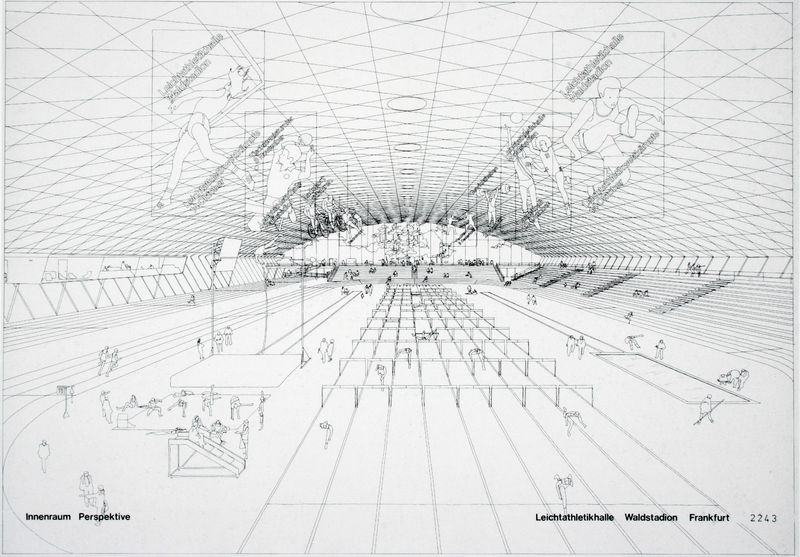
Titel: Innenraumperspektive
Künstler: Norman Foster
Standort: Frankfurt (am Main)
Institution: Leichtathletikhalle Waldstadion
Schlagwörter: weiß, menschen, grau, raum, schwarz, skizze, zeichnung, dach, architektur, gitter, bogen, perspektive, tribüne, zuschauer, grafik, graphik, linien, seile, sport, halle, gewölbe, schwarzweiß, bahnhof, entwurf, bahn, plan, rampe, streben, netz, matte, konstruktionszeichnung, wettbewerb, turnen, turnhalle, hürde, lautsprecher, sprint, sporthalle, hürden, laufbahn, leichtathletik, schiedsrichter, schiedsrichtertribühne, weitsprung